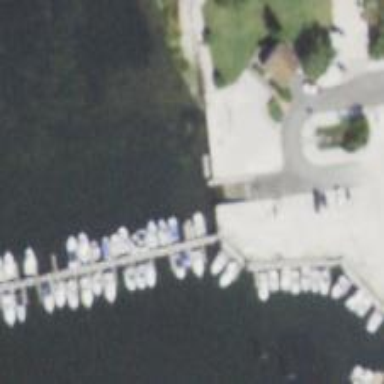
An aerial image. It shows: Slipway on leisure land.